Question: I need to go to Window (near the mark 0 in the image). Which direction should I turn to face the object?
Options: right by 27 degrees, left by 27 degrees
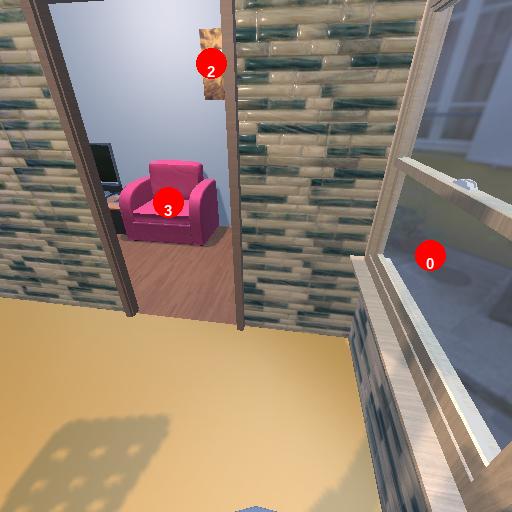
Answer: right by 27 degrees